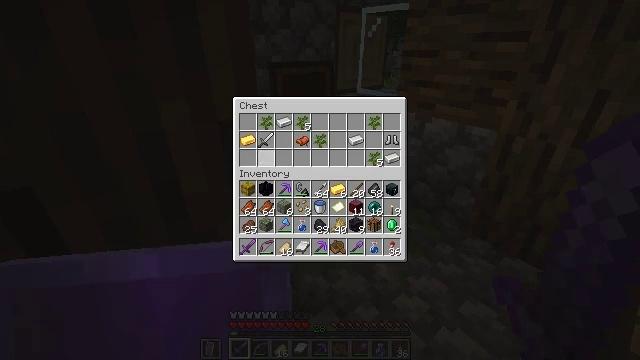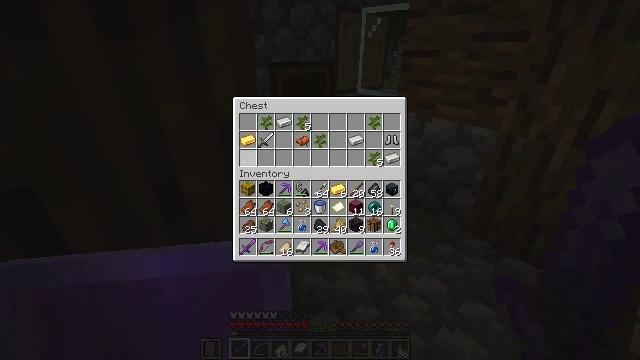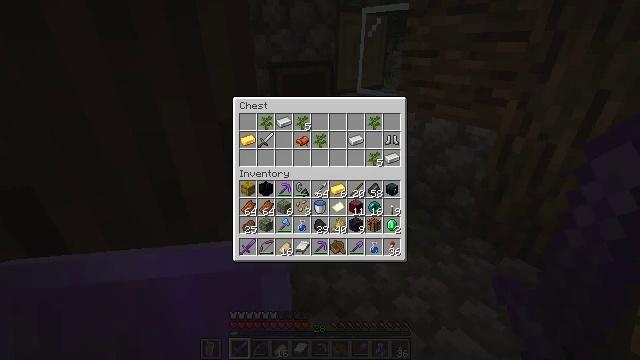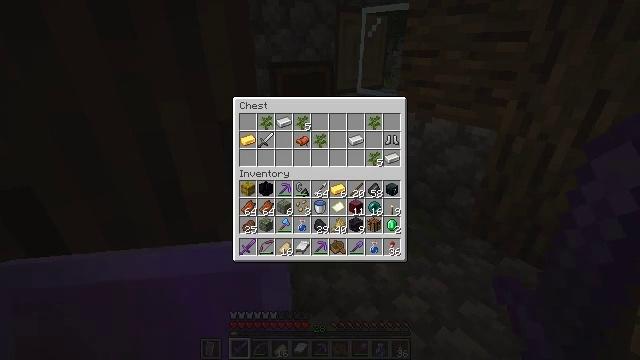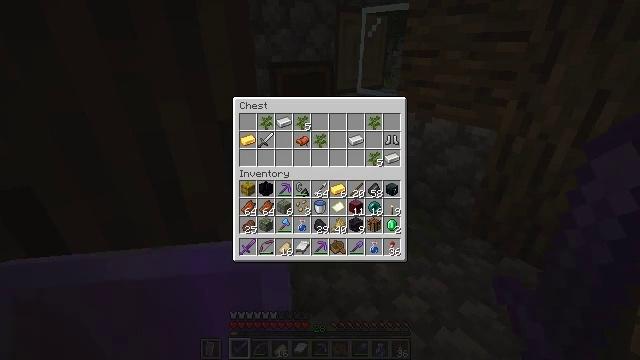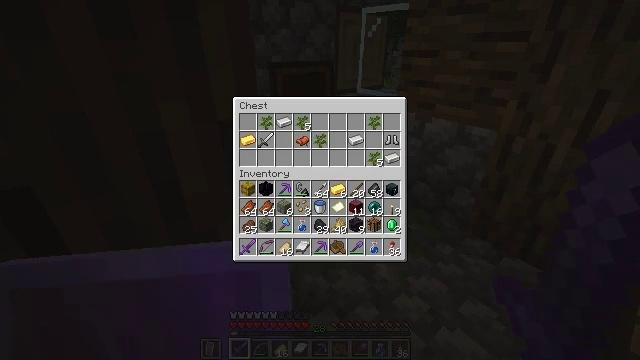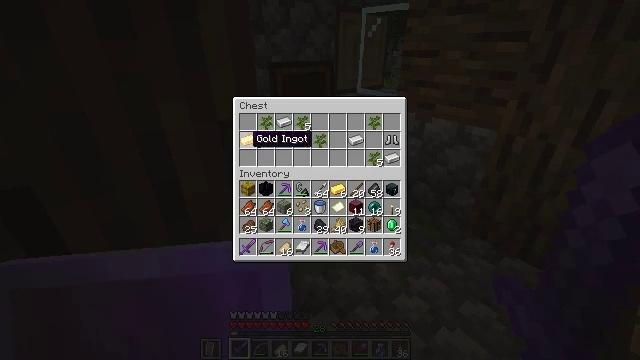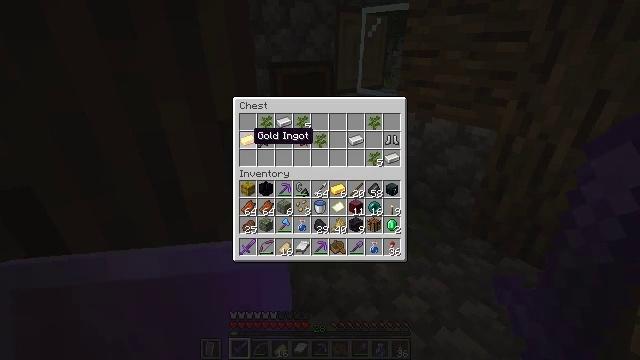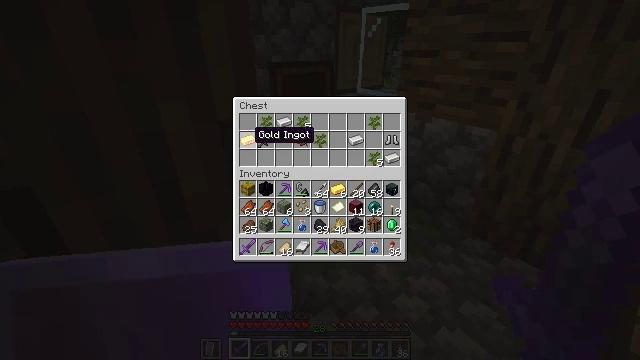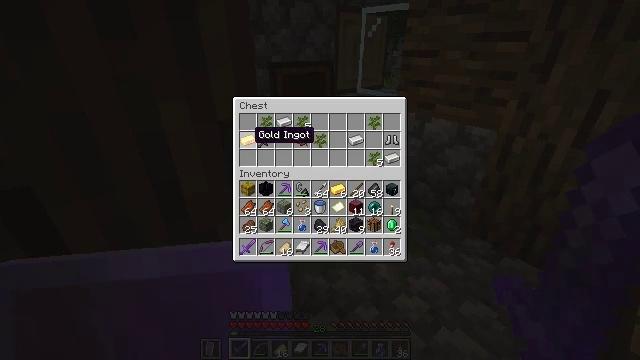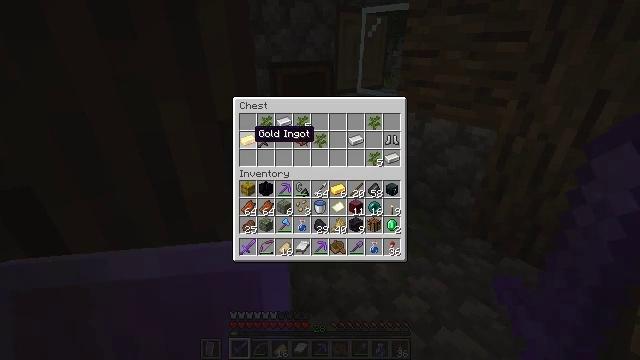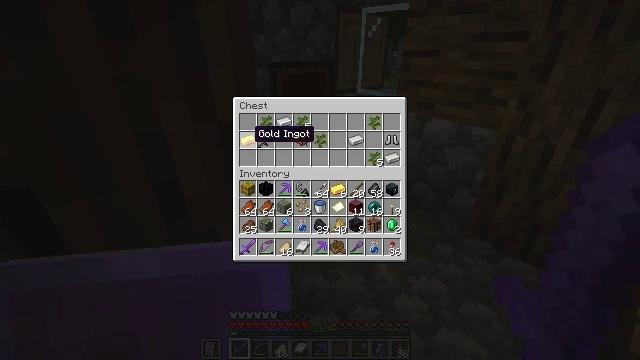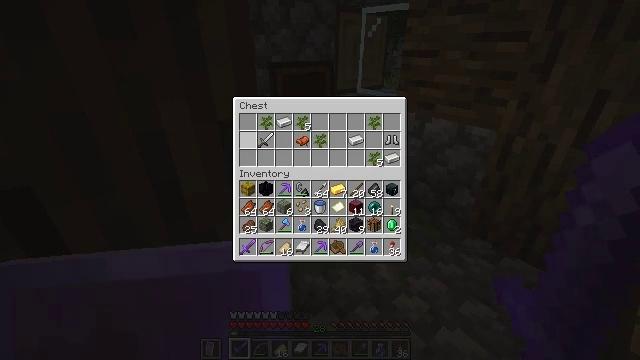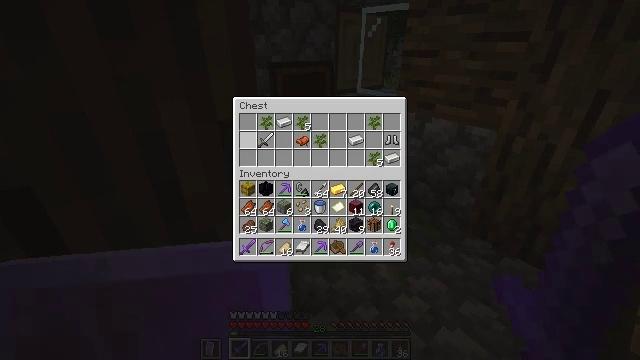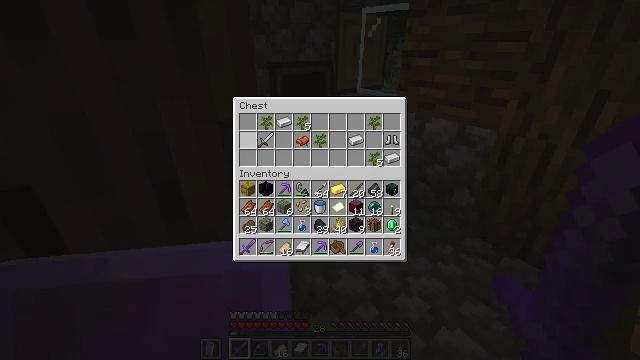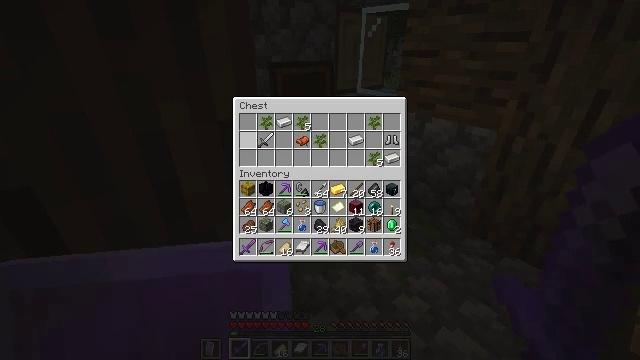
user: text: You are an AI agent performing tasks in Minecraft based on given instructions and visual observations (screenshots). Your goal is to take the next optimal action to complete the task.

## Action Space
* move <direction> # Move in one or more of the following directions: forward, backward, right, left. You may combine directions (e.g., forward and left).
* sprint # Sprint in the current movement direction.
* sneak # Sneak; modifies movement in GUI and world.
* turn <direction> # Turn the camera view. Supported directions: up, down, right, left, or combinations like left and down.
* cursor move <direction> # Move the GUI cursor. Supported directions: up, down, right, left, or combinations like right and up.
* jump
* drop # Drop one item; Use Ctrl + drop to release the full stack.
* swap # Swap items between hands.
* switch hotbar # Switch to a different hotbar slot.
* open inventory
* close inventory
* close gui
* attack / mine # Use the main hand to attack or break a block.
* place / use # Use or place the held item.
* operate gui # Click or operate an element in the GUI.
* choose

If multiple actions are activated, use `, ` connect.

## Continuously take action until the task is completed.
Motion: motion action
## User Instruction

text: Remove oak leaves from branches.
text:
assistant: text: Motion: turn left and up
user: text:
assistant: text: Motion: turn left
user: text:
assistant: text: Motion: sneak
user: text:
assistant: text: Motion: sneak
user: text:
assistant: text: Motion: sneak
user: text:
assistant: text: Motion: sneak, turn right
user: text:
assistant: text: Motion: sneak
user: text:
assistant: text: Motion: sneak
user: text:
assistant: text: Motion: sneak
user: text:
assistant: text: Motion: sneak
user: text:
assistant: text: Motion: sneak
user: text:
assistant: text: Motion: sneak, attack / mine
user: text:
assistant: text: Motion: sneak, attack / mine
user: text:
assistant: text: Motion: sneak, attack / mine
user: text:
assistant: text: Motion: sneak, attack / mine
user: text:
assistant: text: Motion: sneak
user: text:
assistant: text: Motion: sneak
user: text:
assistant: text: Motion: sneak
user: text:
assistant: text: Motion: sneak
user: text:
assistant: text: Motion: sneak
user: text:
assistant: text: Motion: sneak
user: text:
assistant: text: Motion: sneak
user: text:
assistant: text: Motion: no_op
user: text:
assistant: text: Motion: no_op
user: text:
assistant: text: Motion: no_op
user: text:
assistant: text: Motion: no_op
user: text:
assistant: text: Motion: no_op
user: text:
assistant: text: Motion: no_op
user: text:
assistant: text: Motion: no_op
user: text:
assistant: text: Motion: no_op